Question: The <URL> shows how you can plot the curves with the level value plotted over them, see below.

Is there a way to do this same thing for a simple line plot like the one obtained with the code below?
'''
import matplotlib.pyplot as plt
x = [1.81,1.715,1.78,1.613,1.629,1.714,1.62,1.738,1.495,1.669,1.57,1.877,1.385]
y = [0.924,0.915,0.914,0.91,0.909,0.905,0.905,0.893,0.886,0.881,0.873,0.873,0.844]
# This is the string that should show somewhere over the plotted line.
line_string = 'name of line'
# plotting
plt.plot(x,y)
plt.show()
'''
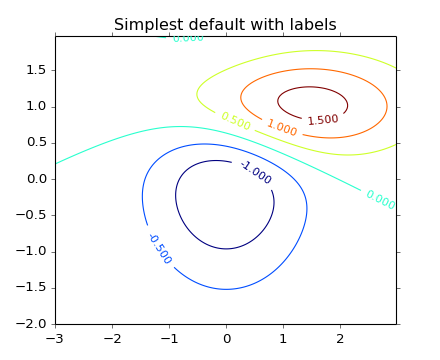
Answer: You could simply add some text (<URL> like
'''
import matplotlib.pyplot as plt
import numpy as np
x = [1.81,1.715,1.78,1.613,1.629,1.714,1.62,1.738,1.495,1.669,1.57,1.877,1.385]
y = [0.924,0.915,0.914,0.91,0.909,0.905,0.905,0.893,0.886,0.881,0.873,0.873,0.844]
# This is the string that should show somewhere over the plotted line.
line_string = 'name of line'
# plotting
fig, ax = plt.subplots(1,1)
l, = ax.plot(x,y)
pos = [(x[-2]+x[-1])/2., (y[-2]+y[-1])/2.]
# transform data points to screen space
xscreen = ax.transData.transform(zip(x[-2::],y[-2::]))
rot = np.rad2deg(np.arctan2(*np.abs(np.gradient(xscreen)[0][0][::-1])))
ltex = plt.text(pos[0], pos[1], line_string, size=9, rotation=rot, color = l.get_color(),
ha="center", va="center",bbox = dict(ec='1',fc='1'))
def updaterot(event):
"""Event to update the rotation of the labels"""
xs = ax.transData.transform(zip(x[-2::],y[-2::]))
rot = np.rad2deg(np.arctan2(*np.abs(np.gradient(xs)[0][0][::-1])))
ltex.set_rotation(rot)
fig.canvas.mpl_connect('button_release_event', updaterot)
plt.show()
'''
which gives

This way you have maximum control.
Note, the rotation is in degrees and in screen not data space.
## Update:
As I recently needed automatic label rotations which update on zooming and panning, thus I updated my answer to account for these needs. Now the label rotation is updated on every mouse button release (the alone was not triggered when zooming). This approach uses matplotlib transformations to link the data and screen space as discussed in <URL>.